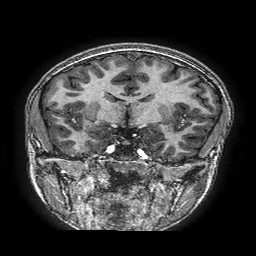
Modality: T1w
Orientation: sagittal
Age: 16
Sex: female
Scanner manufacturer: ge
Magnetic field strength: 3 T
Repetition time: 0.00766 s
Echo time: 0.003476 s